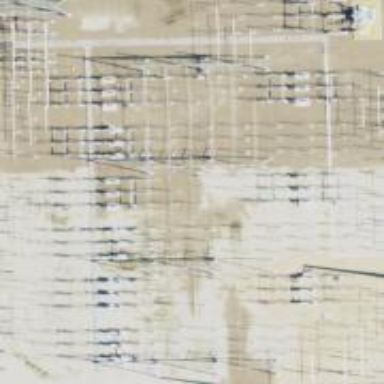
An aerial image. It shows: Switch for power supply.